Interaction volume radius: 5 \u00c5
Interaction volume height: 10 \u00c5
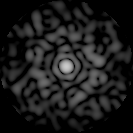
Disorder parameter: 0.8694